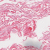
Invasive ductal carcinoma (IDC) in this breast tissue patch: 0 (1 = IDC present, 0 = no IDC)